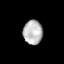
Tissue: lung
Cell type: Endothelial cells
Senescence score: 0.1986
Nuclear area (px): 460
Mean DAPI intensity: 182.952